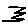
Label: zigzag